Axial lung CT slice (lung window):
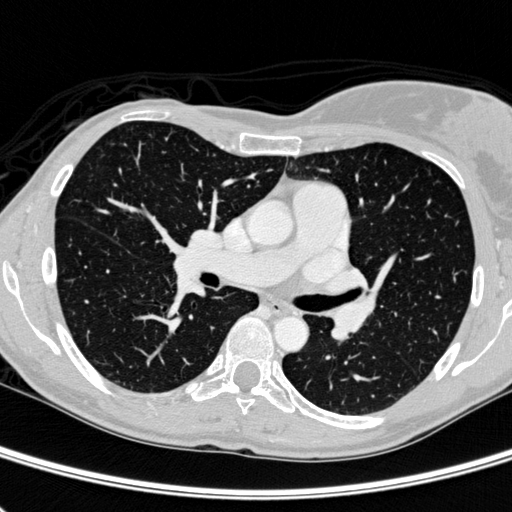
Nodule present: no